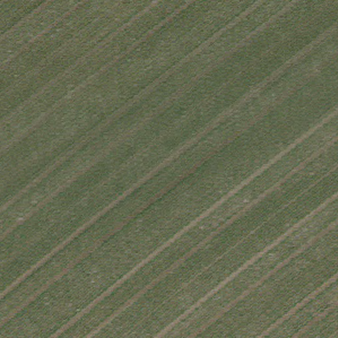
Label: other